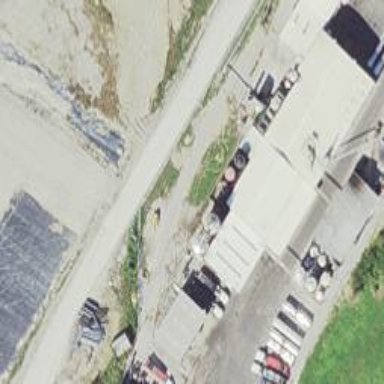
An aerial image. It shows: Storage tank that is man-made.